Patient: sex M, age 71
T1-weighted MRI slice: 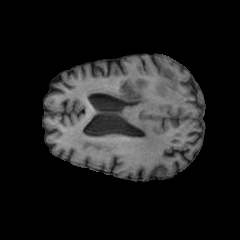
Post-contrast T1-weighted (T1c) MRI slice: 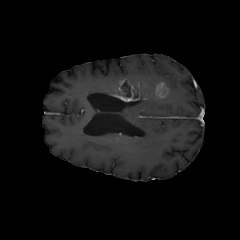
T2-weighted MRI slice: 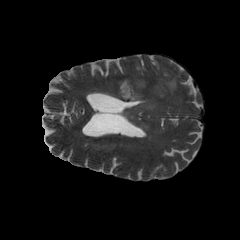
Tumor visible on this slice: yes
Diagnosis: Glioblastoma, IDH-wildtype
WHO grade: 4